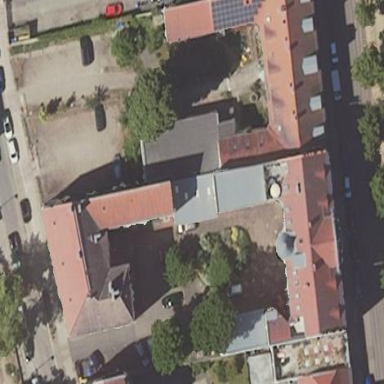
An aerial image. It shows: View of apartment building.